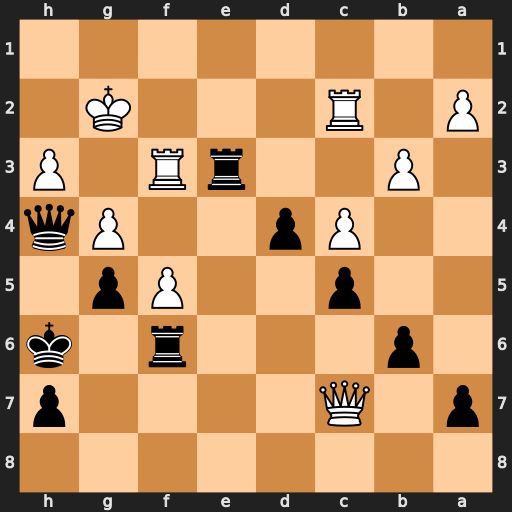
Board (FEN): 8/p1Q4p/1p3r1k/2p2Pp1/2Pp2Pq/1P2rR1P/P1R3K1/8
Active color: b
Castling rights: -
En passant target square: -
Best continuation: Rxf3 Kxf3 Qxh3+